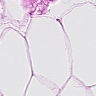
Metastatic tissue present: no